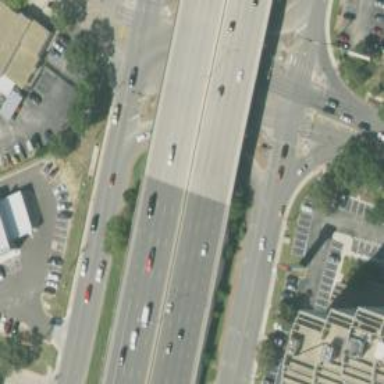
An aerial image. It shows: Secondary link road.